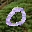
Label: 0